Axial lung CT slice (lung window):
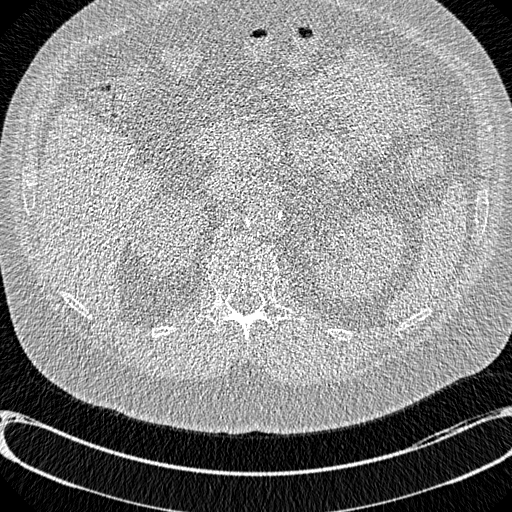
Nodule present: no